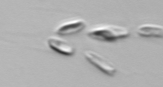
Label: Dinobryon